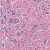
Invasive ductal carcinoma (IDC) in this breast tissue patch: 1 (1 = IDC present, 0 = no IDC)